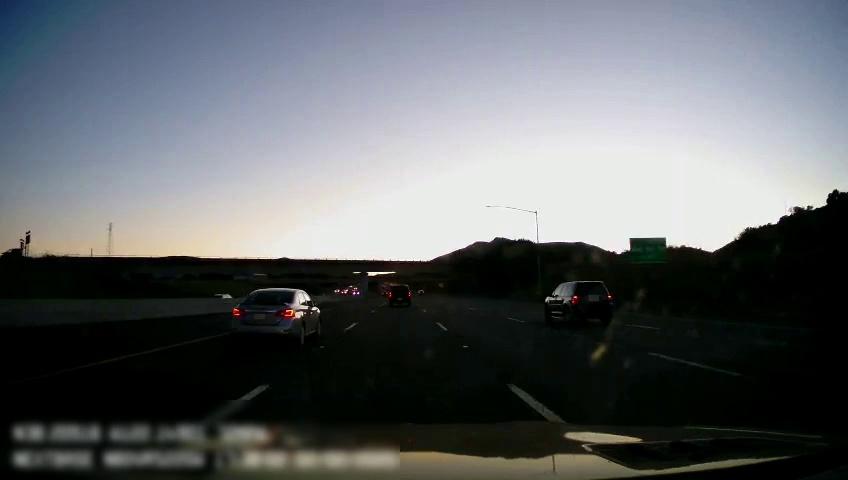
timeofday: Dusk/Dawn/Twilight
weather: Sunny
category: Drivable Space
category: Vehicles | Car
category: Vehicles | Car
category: Vehicles | Car
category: Vehicles | SUV
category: Lanes | Alternate Lane
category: Lanes | Current Lane
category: Lanes | Current Lane
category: Lanes | Alternate Lane
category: Lanes | Alternate Lane
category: Lanes | Alternate Lane
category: Traffic | Signs